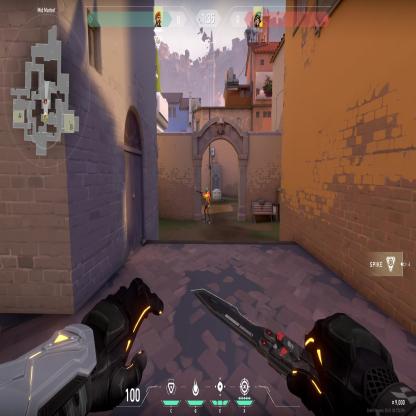
Label: enemy